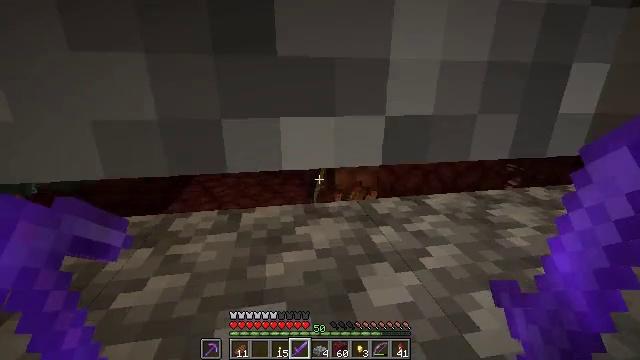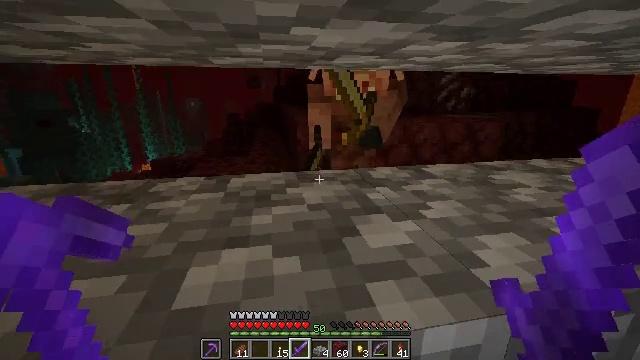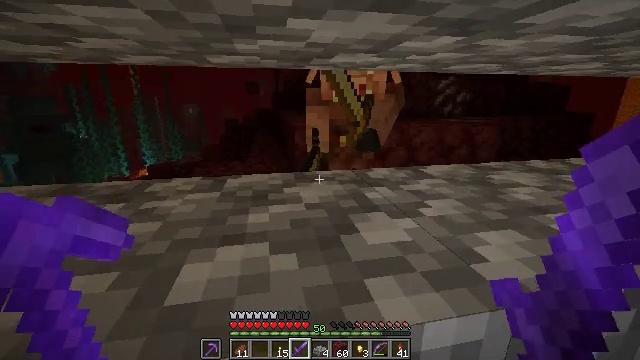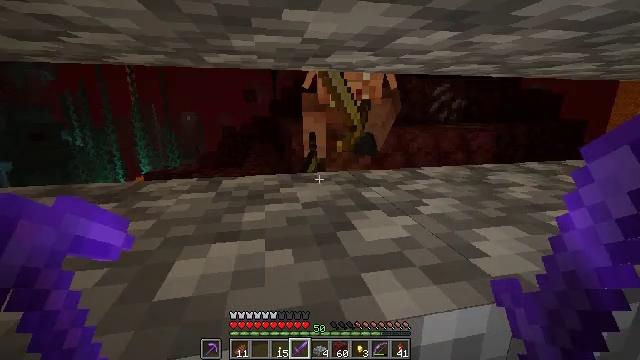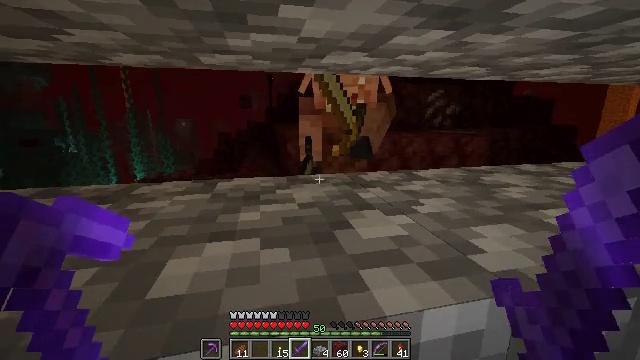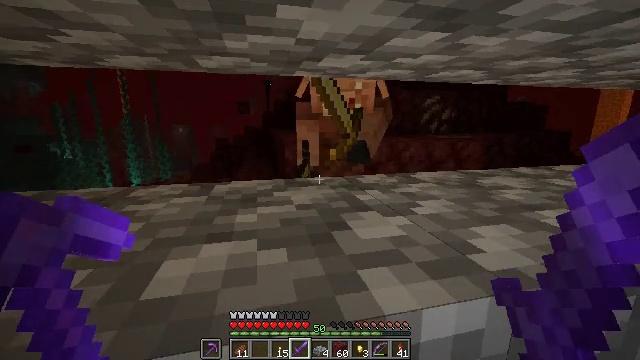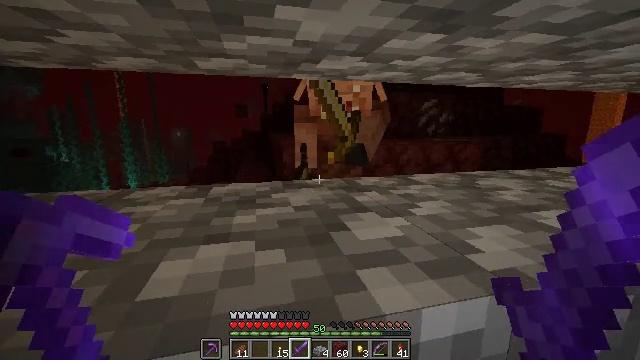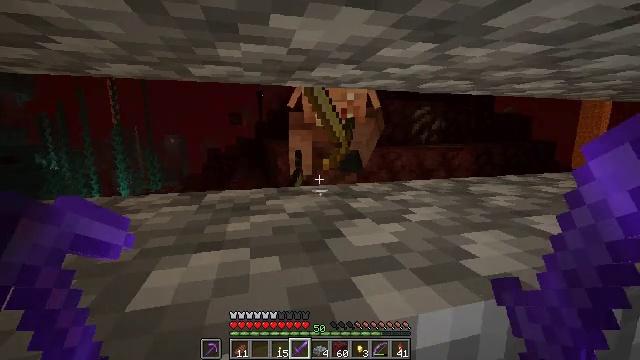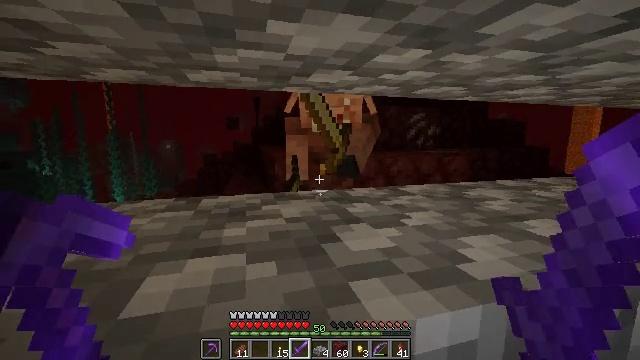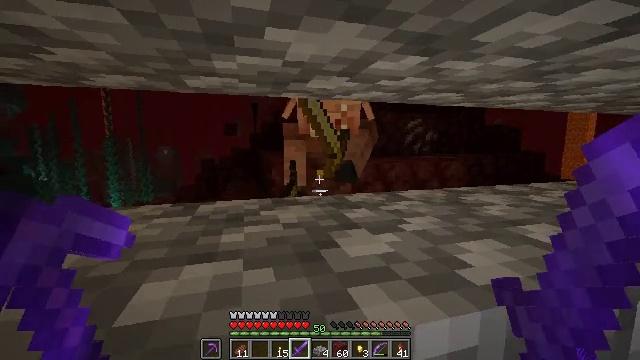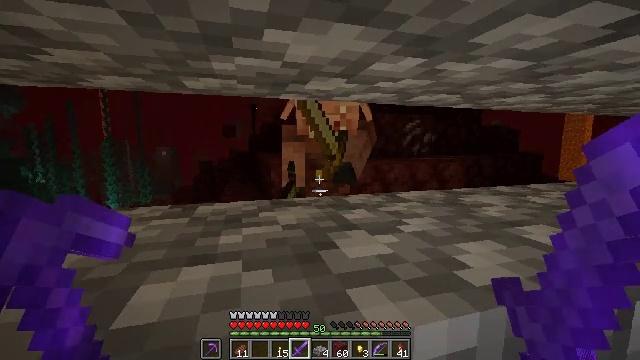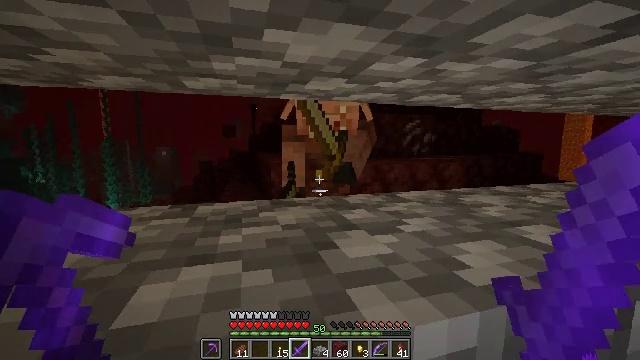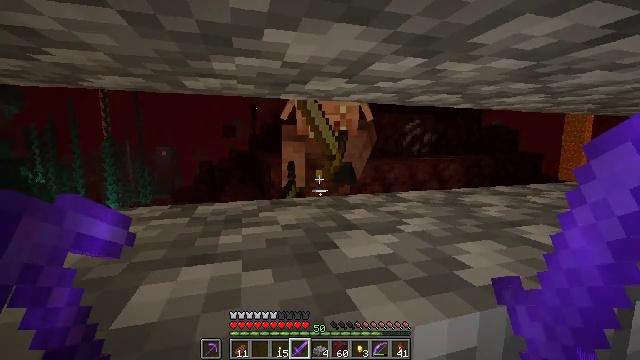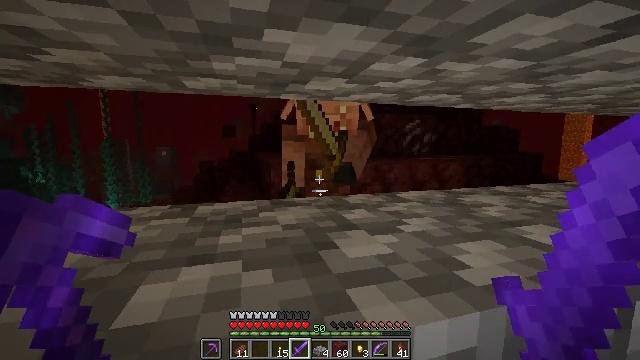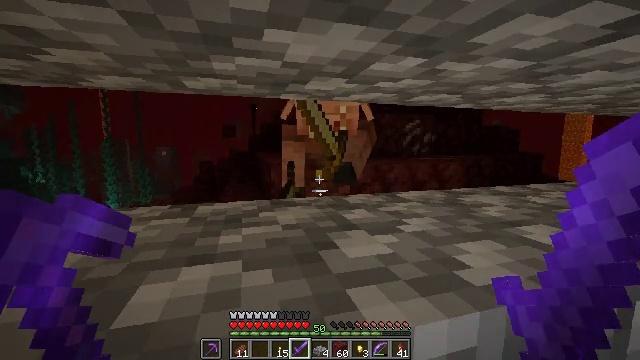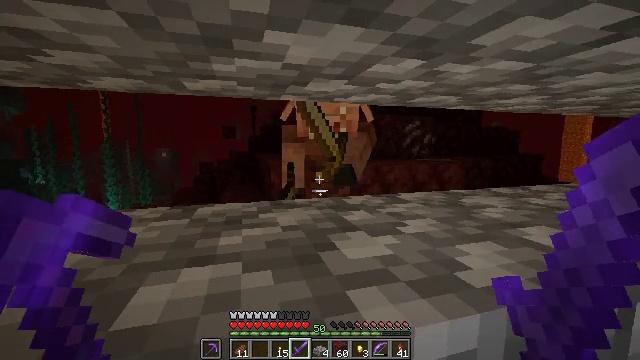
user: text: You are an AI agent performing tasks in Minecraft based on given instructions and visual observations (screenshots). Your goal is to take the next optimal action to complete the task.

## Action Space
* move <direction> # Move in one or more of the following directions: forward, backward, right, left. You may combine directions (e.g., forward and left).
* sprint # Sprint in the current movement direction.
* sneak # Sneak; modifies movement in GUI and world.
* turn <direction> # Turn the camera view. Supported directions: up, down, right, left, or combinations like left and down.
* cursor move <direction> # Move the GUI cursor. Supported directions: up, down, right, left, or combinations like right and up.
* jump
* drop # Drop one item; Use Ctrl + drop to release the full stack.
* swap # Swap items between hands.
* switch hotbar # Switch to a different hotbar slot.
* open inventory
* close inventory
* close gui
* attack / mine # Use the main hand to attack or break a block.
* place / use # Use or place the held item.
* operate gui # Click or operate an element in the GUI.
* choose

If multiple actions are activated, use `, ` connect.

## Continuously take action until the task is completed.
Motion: motion action
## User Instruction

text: Collect cobblestone slabs from your build.
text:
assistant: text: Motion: sneak, turn up
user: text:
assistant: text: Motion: sneak, turn up
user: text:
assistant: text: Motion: sneak, turn up
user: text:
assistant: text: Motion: sneak, turn up
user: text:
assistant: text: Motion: sneak, turn up
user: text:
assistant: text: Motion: sneak
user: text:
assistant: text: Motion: sneak, turn right and up
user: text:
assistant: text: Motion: sneak, turn up
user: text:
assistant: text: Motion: sneak, turn up
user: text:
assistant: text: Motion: sneak
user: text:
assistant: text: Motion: sneak
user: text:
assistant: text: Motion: sneak
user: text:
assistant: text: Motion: sneak
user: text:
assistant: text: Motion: sneak
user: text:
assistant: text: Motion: sneak
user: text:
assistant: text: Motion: sneak, turn up
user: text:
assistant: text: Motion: sneak, turn up
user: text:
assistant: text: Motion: sneak
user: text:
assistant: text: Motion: sneak
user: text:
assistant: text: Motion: sneak
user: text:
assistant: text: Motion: sneak
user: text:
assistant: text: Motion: sneak
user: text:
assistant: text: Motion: sneak
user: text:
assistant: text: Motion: sneak
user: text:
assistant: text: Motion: sneak
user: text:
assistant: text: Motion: sneak
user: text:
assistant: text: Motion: sneak
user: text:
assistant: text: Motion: sneak
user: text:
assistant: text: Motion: sneak
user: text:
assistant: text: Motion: sneak